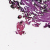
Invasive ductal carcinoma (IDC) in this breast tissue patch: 0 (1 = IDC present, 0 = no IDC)